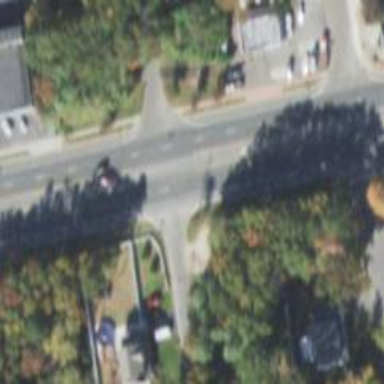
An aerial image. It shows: Stop road.